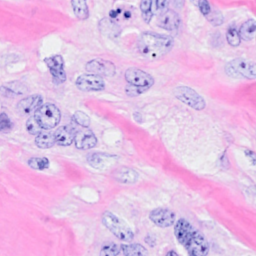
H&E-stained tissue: Breast